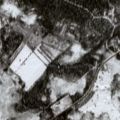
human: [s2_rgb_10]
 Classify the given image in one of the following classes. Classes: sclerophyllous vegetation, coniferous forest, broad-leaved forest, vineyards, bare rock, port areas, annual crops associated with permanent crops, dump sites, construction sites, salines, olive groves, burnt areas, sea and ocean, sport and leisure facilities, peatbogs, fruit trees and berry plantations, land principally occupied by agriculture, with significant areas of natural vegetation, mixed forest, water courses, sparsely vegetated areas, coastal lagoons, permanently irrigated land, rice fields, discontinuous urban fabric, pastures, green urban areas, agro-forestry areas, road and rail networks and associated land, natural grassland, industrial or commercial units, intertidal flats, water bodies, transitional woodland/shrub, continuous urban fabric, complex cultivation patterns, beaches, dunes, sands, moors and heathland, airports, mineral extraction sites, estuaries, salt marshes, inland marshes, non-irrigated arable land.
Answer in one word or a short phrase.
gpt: coniferous forest, mixed forest, transitional woodland/shrub, peatbogs